Interaction volume radius: 10 \u00c5
Interaction volume height: 10 \u00c5
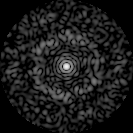
Disorder parameter: 0.8566